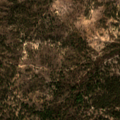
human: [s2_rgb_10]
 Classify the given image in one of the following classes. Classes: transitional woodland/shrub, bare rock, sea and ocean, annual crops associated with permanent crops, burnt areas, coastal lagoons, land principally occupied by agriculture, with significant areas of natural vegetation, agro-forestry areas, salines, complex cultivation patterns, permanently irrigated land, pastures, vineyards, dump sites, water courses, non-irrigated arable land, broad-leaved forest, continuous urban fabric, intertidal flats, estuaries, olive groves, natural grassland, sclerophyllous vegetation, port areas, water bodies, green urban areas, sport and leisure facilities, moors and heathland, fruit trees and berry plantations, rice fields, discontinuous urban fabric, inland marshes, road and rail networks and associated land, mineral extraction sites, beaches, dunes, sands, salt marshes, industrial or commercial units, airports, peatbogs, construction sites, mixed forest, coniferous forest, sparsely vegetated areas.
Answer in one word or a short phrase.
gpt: agro-forestry areas, broad-leaved forest